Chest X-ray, PA view. Patient: 69 years old, sex M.
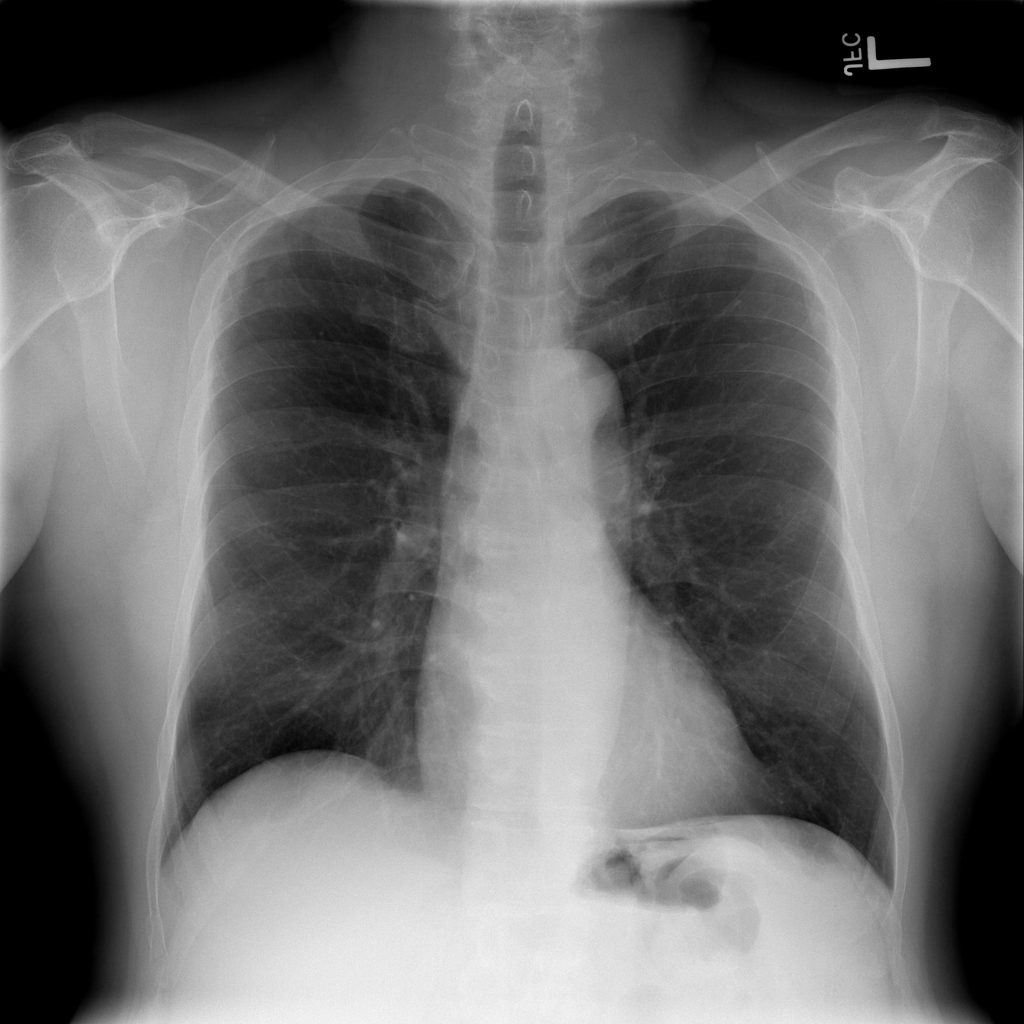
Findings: No Finding